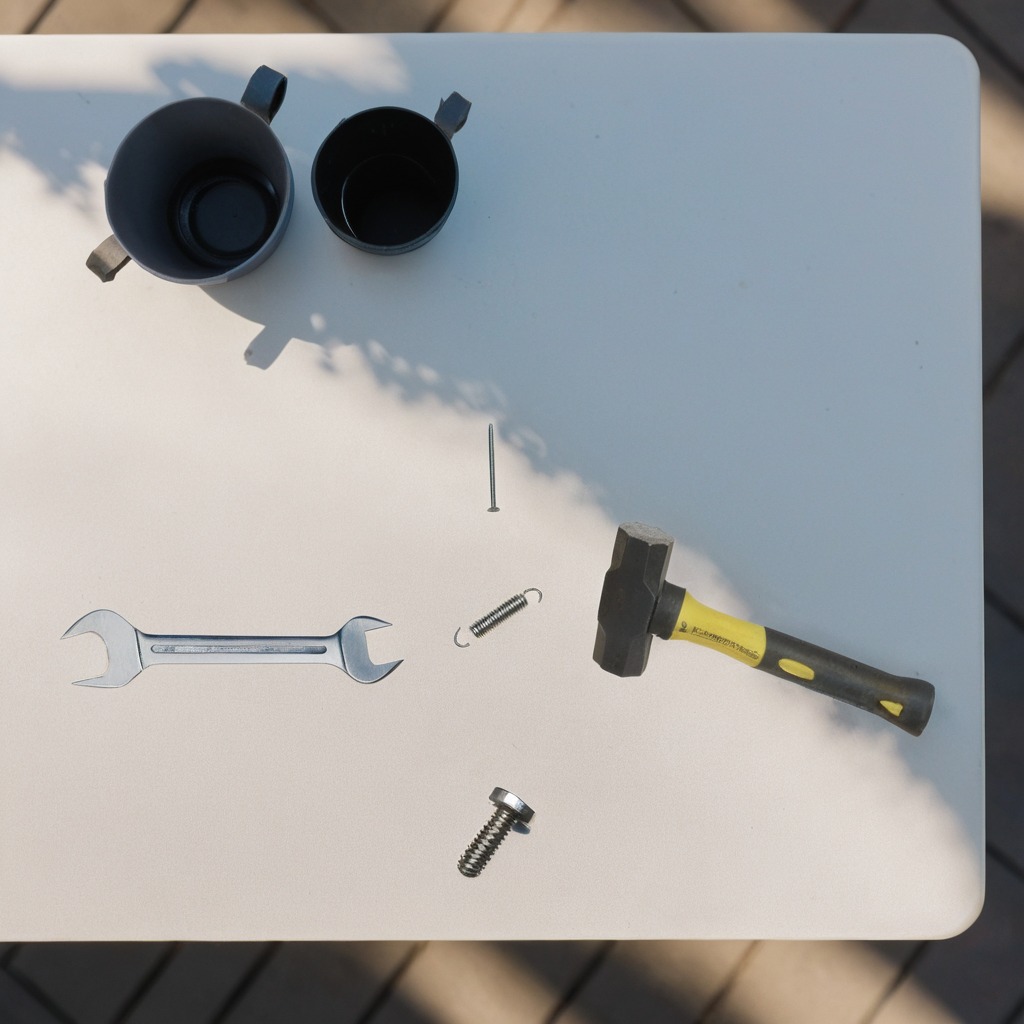
A hammer, an iron nail, a metal machine screw, a coiled metal spring, and a wrench are lying on the utility table.